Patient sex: M
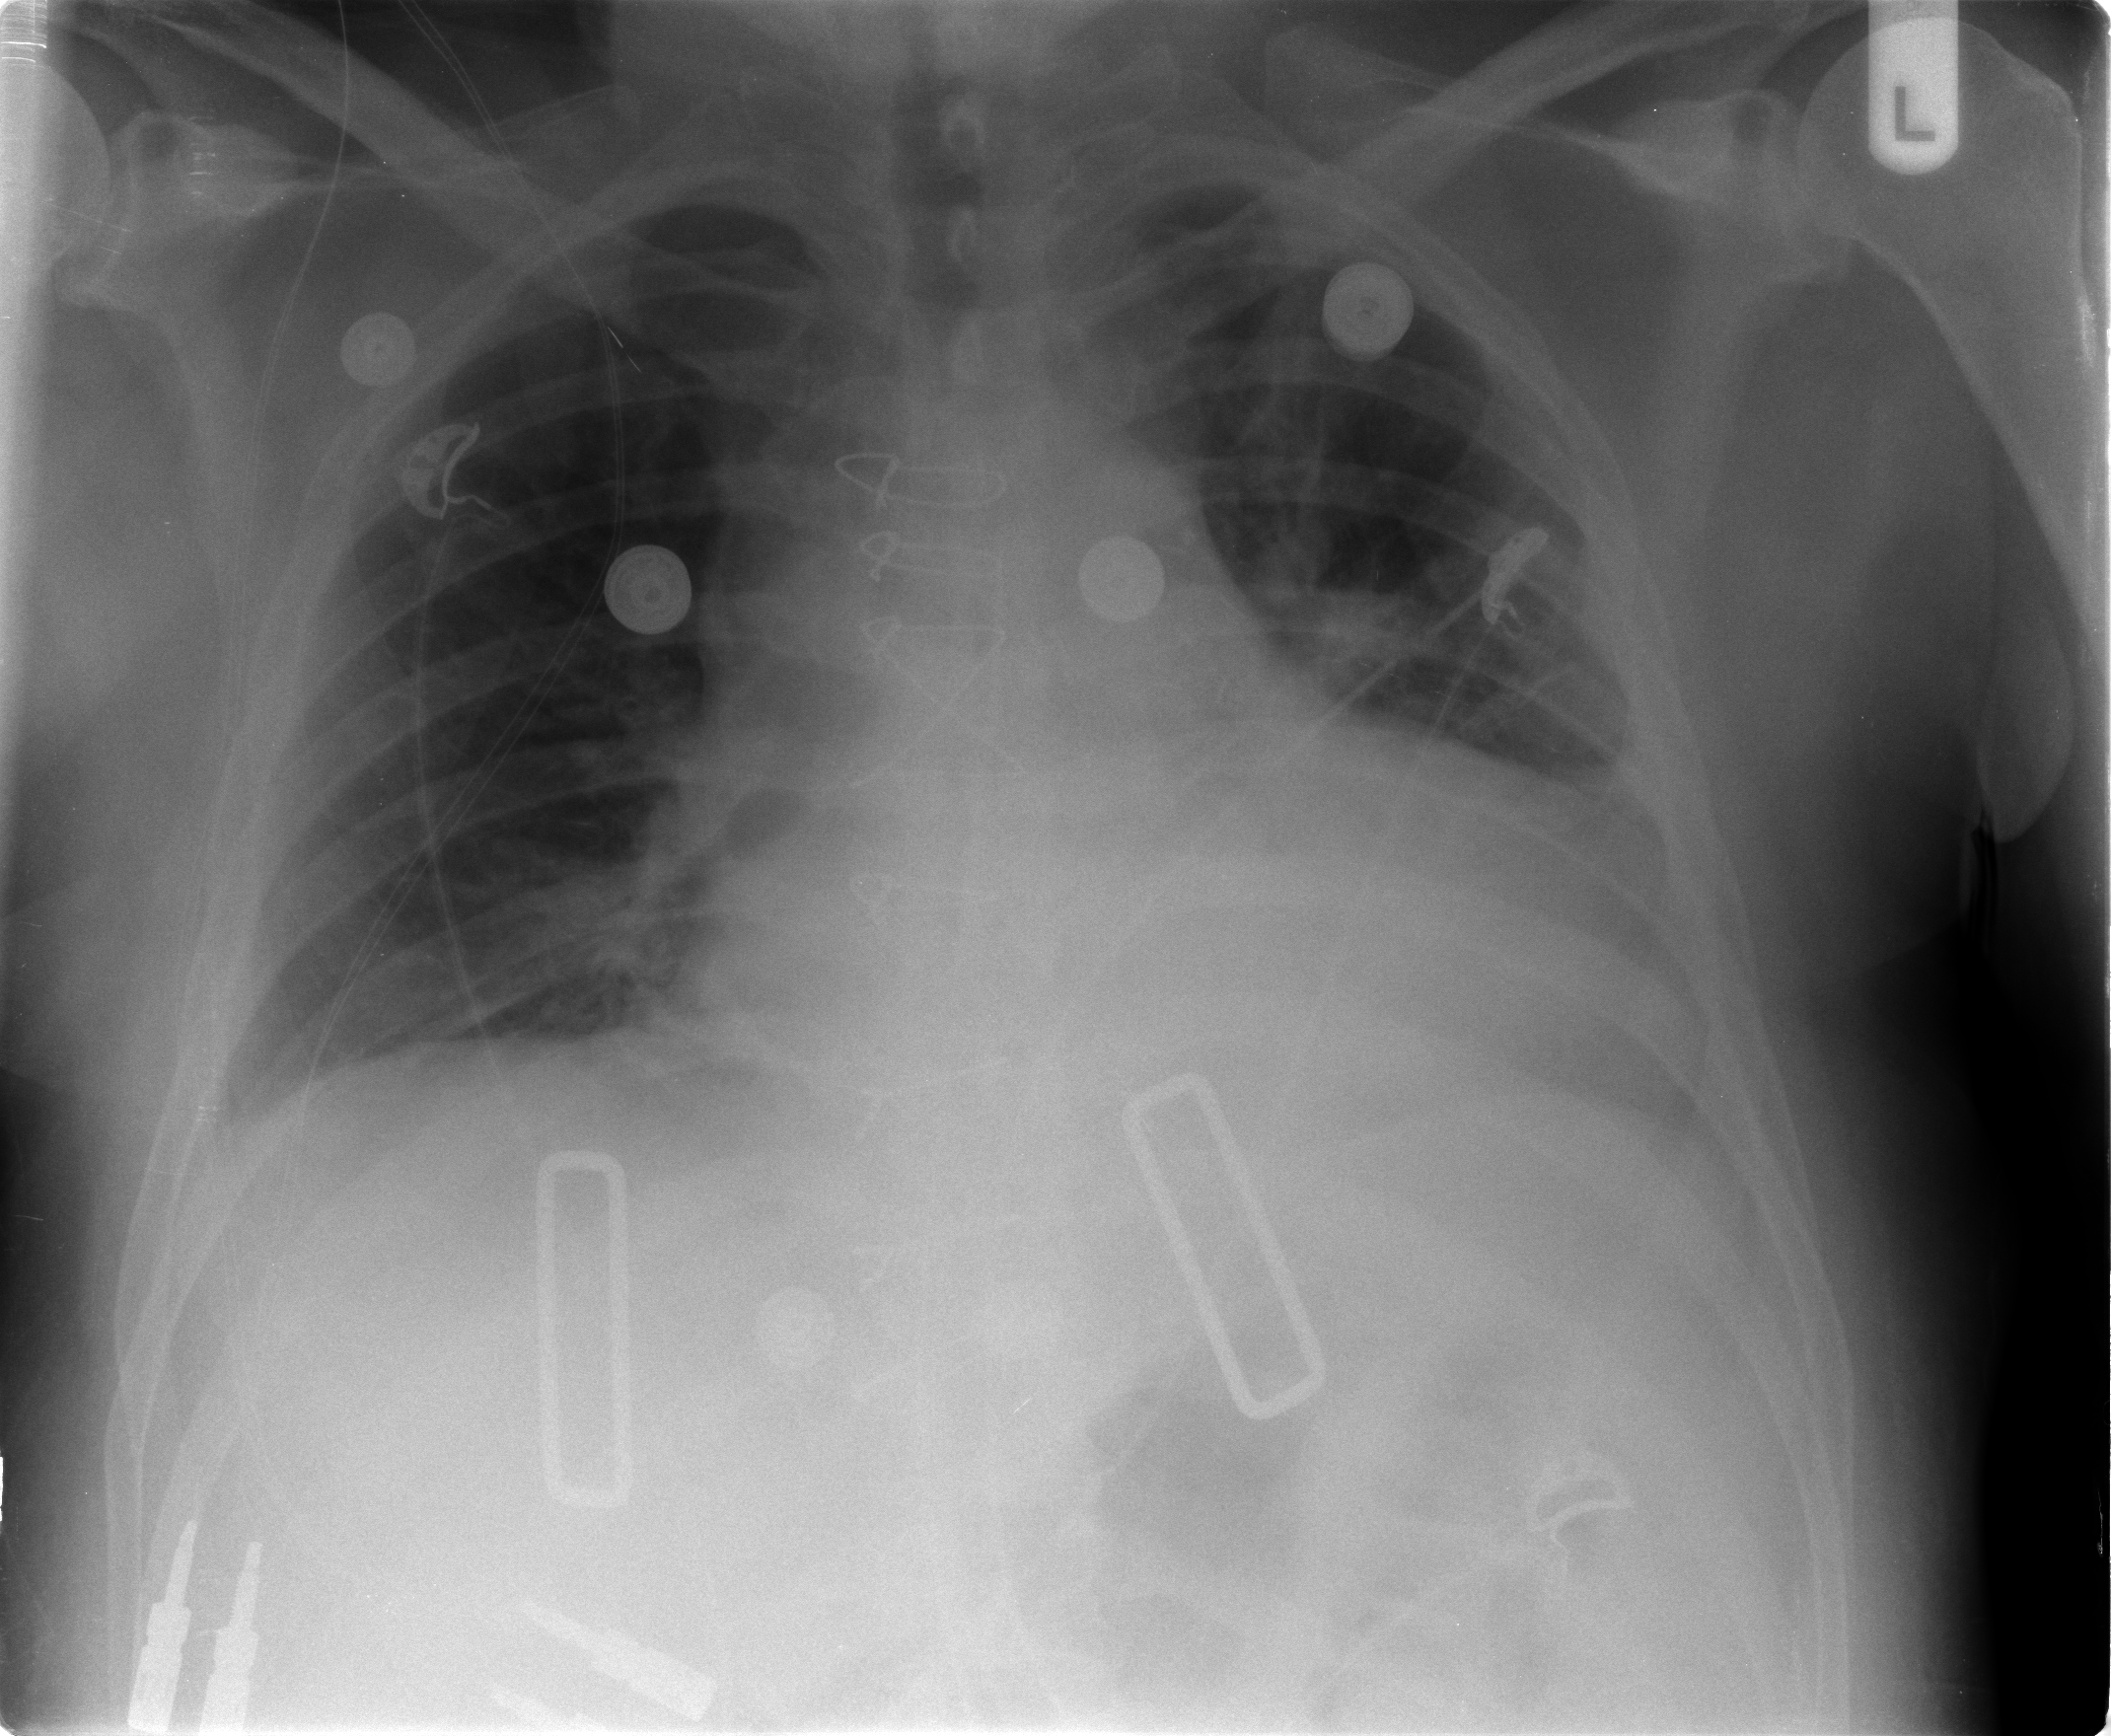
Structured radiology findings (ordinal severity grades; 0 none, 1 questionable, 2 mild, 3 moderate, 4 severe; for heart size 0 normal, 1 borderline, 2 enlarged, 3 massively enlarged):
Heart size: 2
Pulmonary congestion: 2
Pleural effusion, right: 1
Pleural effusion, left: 2
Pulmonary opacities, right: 0
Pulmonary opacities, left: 2
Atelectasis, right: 2
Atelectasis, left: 2